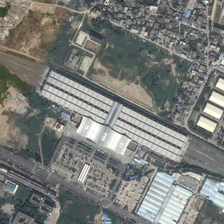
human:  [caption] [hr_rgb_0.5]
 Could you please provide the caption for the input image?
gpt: the huge modern railway station is located in a bustling area of city, surrounded by many buildings .

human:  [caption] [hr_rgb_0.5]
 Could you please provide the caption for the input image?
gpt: many buildings and some green trees are around a railwaystation .

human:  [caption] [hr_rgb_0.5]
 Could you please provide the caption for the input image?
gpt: many buildings and some green trees are around a railwaystation .

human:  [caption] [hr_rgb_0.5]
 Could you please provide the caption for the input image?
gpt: the huge modern railway station is located in a bustling area of city, surrounded by many buildings .

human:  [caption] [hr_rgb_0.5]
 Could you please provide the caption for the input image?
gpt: many buildings and some green trees are around a railwaystation .